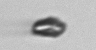
Label: detritus_transparent